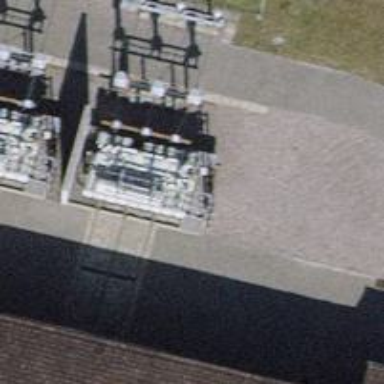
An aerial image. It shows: Outdoor distribution transformer.